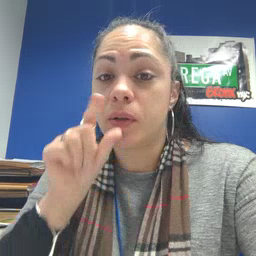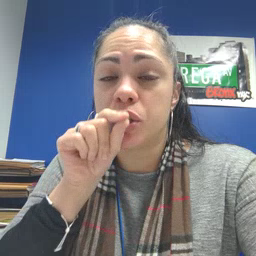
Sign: bird